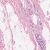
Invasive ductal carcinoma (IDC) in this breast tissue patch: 0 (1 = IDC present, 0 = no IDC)